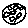
Label: moon